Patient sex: M
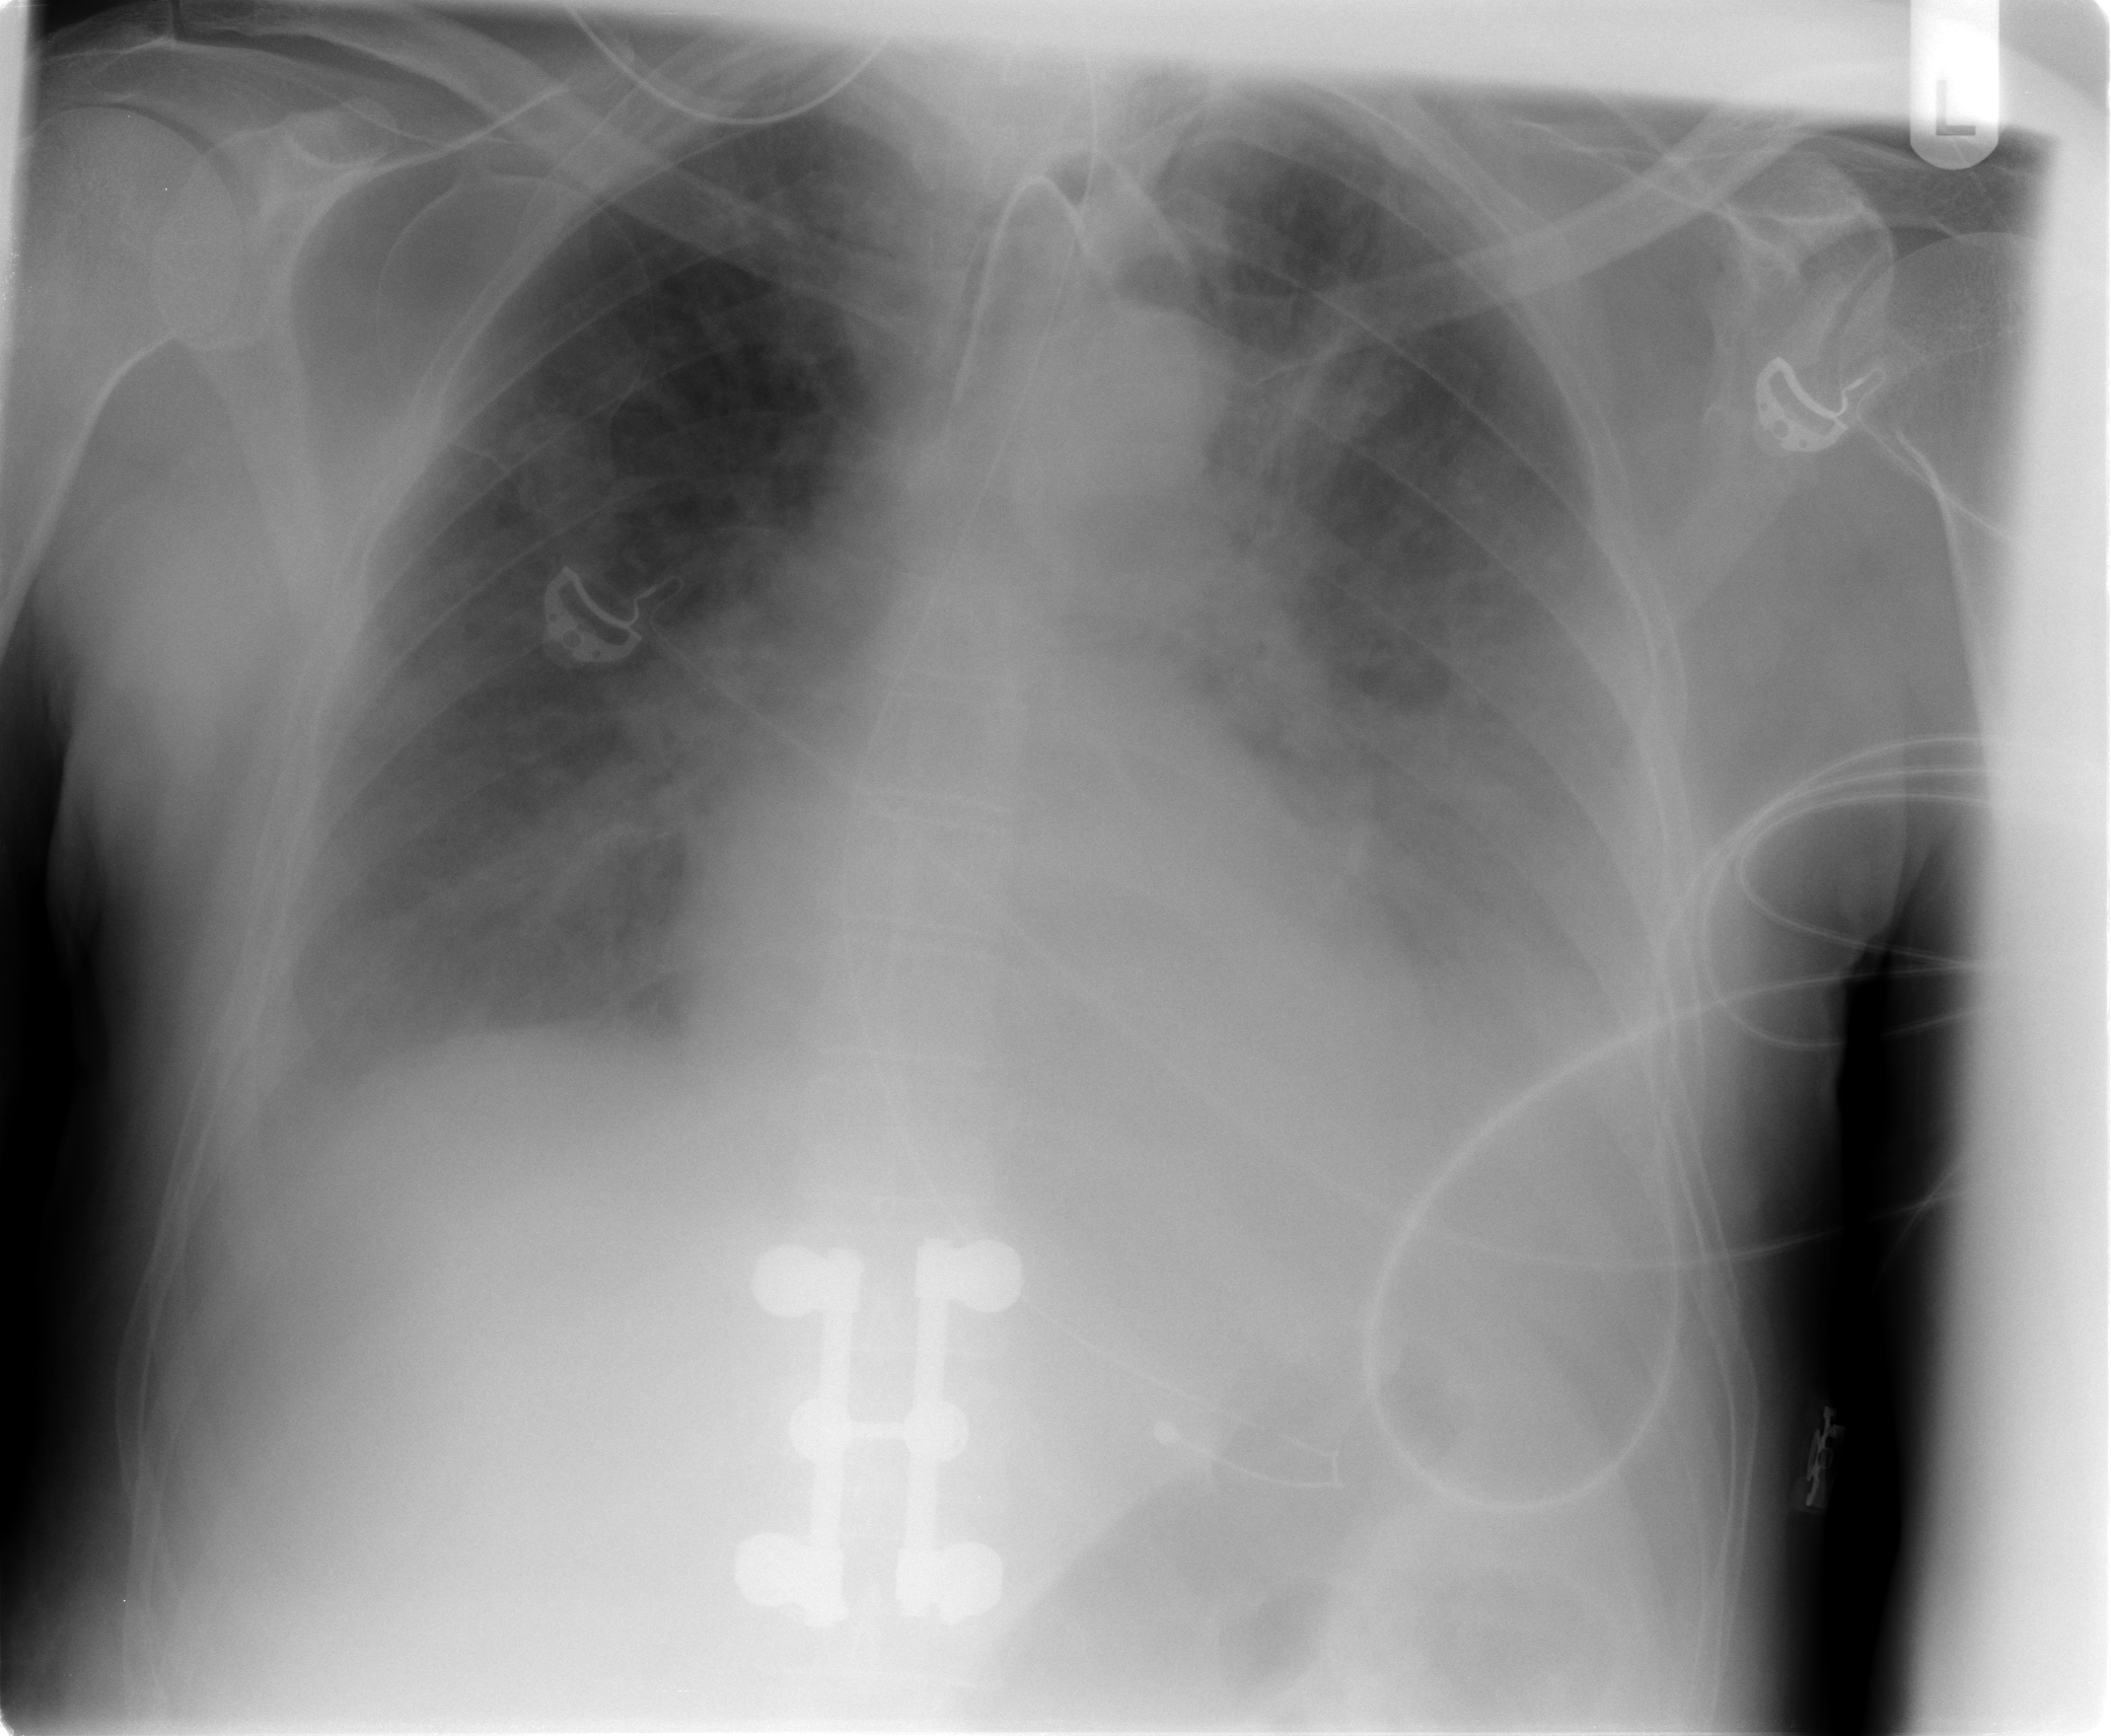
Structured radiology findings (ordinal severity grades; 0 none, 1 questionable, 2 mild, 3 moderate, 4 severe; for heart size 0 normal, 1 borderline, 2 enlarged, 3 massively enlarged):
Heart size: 0
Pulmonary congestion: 2
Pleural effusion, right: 2
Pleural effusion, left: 3
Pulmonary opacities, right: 1
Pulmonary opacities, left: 1
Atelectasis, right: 2
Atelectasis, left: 2